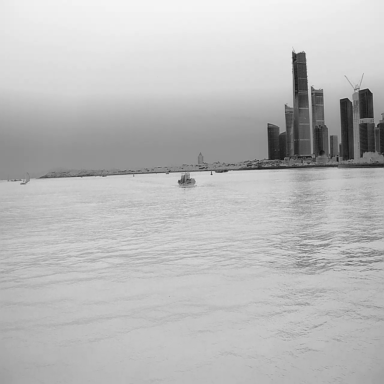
There are five objects shown in the infrared image, including a sailboat, three bulk_carriers, and a container_ship.